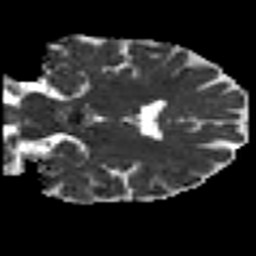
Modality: MD
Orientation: coronal
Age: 50
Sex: female
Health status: healthy
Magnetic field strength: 3 T
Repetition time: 8.4 s
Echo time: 0.0926 s